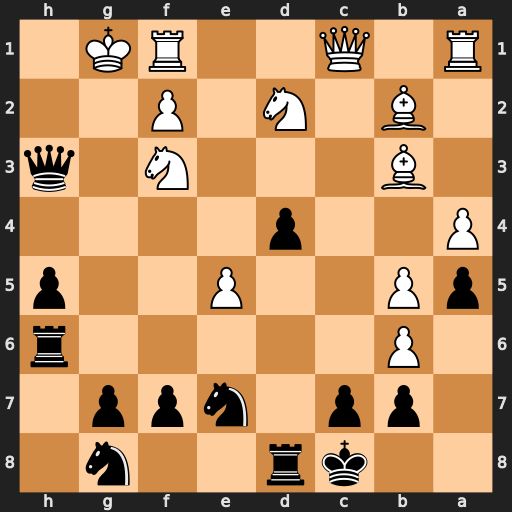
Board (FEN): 2kr2n1/1pp1npp1/1P5r/pP2P2p/P2p4/1B3N1q/1B1N1P2/R1Q2RK1
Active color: b
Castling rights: -
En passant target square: -
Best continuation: Rg6+ Ng5 Rxg5#